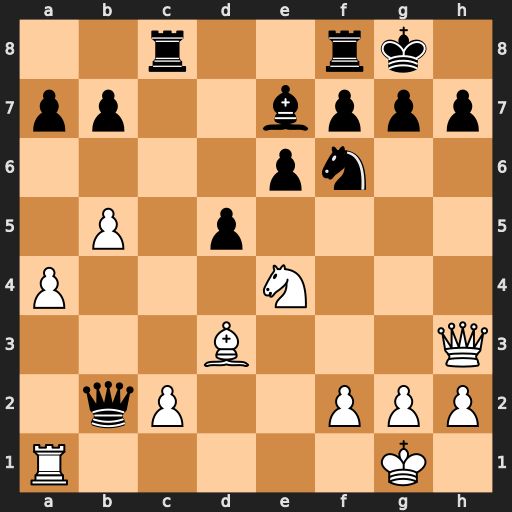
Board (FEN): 2r2rk1/pp2bppp/4pn2/1P1p4/P3N3/3B3Q/1qP2PPP/R5K1
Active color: w
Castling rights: -
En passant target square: -
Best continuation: Nxf6+ Kh8 Qxh7#